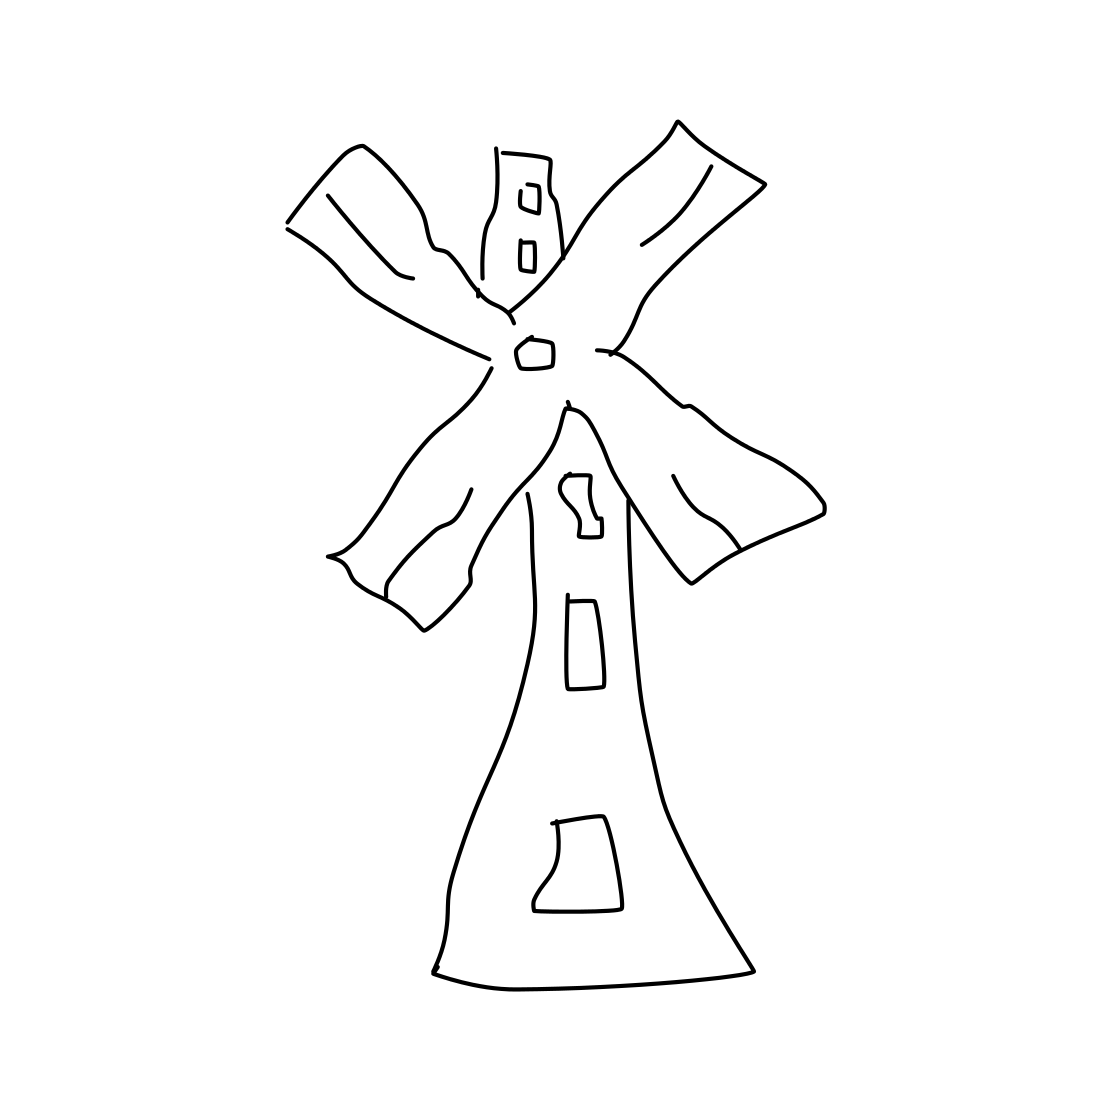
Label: windmill